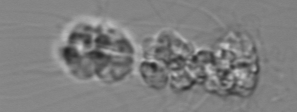
Label: Leptocylindrus_mediterraneus